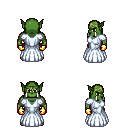
a pixel art fantasy rpg character, male body template, orc, green skin, underdress, red pants, plain hairstyle, gold gloves, four views (front, back, left, right), 2x2 character sprite sheet, small pixel art, hard edges, no anti-aliasing